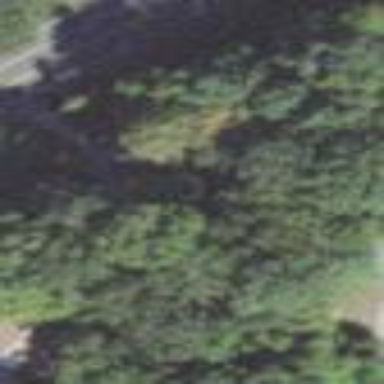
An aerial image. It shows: Nature reserve within woodland area.